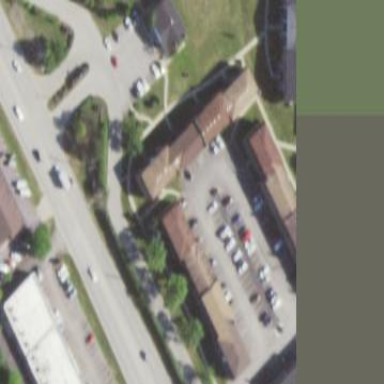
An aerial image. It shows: Image showing building with apartments.